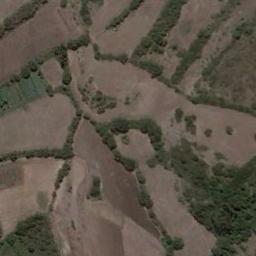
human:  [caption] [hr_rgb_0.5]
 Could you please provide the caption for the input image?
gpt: The green plants are on the terrace .

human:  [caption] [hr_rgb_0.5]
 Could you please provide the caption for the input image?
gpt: There is a terrace filled with water .

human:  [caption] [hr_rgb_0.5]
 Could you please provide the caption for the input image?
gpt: A large layer of brown and green mixed terraces .

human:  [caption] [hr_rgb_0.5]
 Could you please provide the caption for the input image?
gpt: The bare terrace is next to some trees .

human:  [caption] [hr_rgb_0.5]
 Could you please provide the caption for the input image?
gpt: There are some green bushes among the brown terraces .